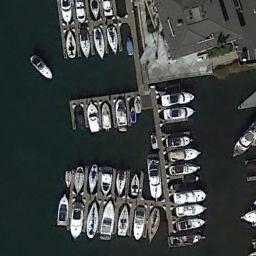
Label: harbor